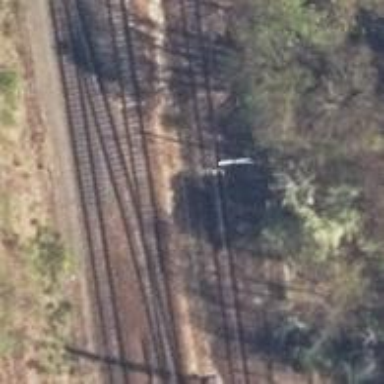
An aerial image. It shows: Rail yard with electrified contact lines for railway operations.